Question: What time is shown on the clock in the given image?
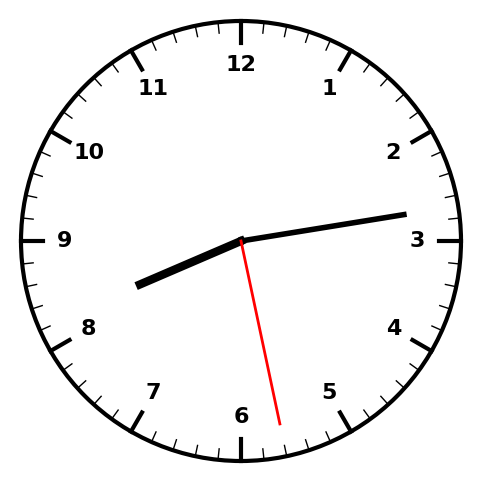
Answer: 08:13:28